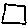
Label: square